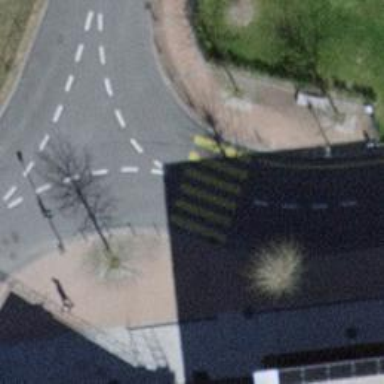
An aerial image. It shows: Uncontrolled crossing on the road.